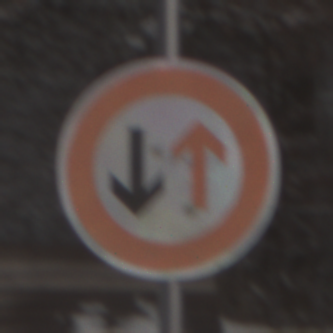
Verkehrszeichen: VorrangDesGegenverkehrs
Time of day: MorningAfternoon
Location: Outdoor (Nature)
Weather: PartlyCloudy
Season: Winter
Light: Natural